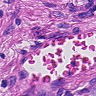
Metastatic tissue present: no